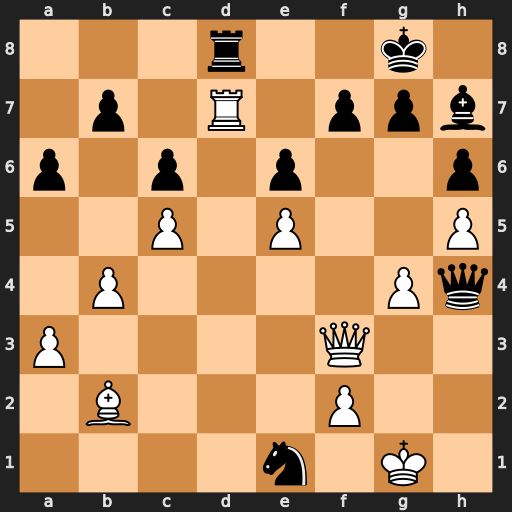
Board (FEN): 3r2k1/1p1R1ppb/p1p1p2p/2P1P2P/1P4Pq/P4Q2/1B3P2/4n1K1
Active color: w
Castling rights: -
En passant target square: -
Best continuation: Qxf7+ Kh8 Qxg7#